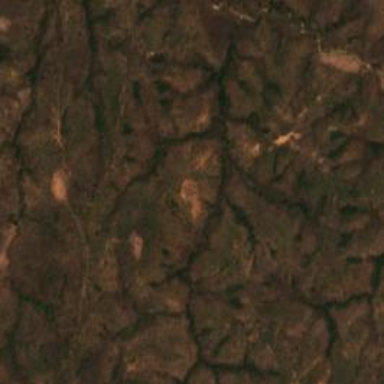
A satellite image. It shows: Forest area.